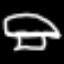
Label: mushroom